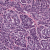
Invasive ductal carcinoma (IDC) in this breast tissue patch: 1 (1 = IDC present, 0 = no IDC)